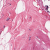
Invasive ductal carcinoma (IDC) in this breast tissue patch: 0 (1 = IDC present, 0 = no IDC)